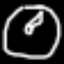
Label: clock